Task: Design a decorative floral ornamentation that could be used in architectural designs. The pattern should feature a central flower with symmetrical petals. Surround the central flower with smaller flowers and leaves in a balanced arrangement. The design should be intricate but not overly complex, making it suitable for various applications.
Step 458:
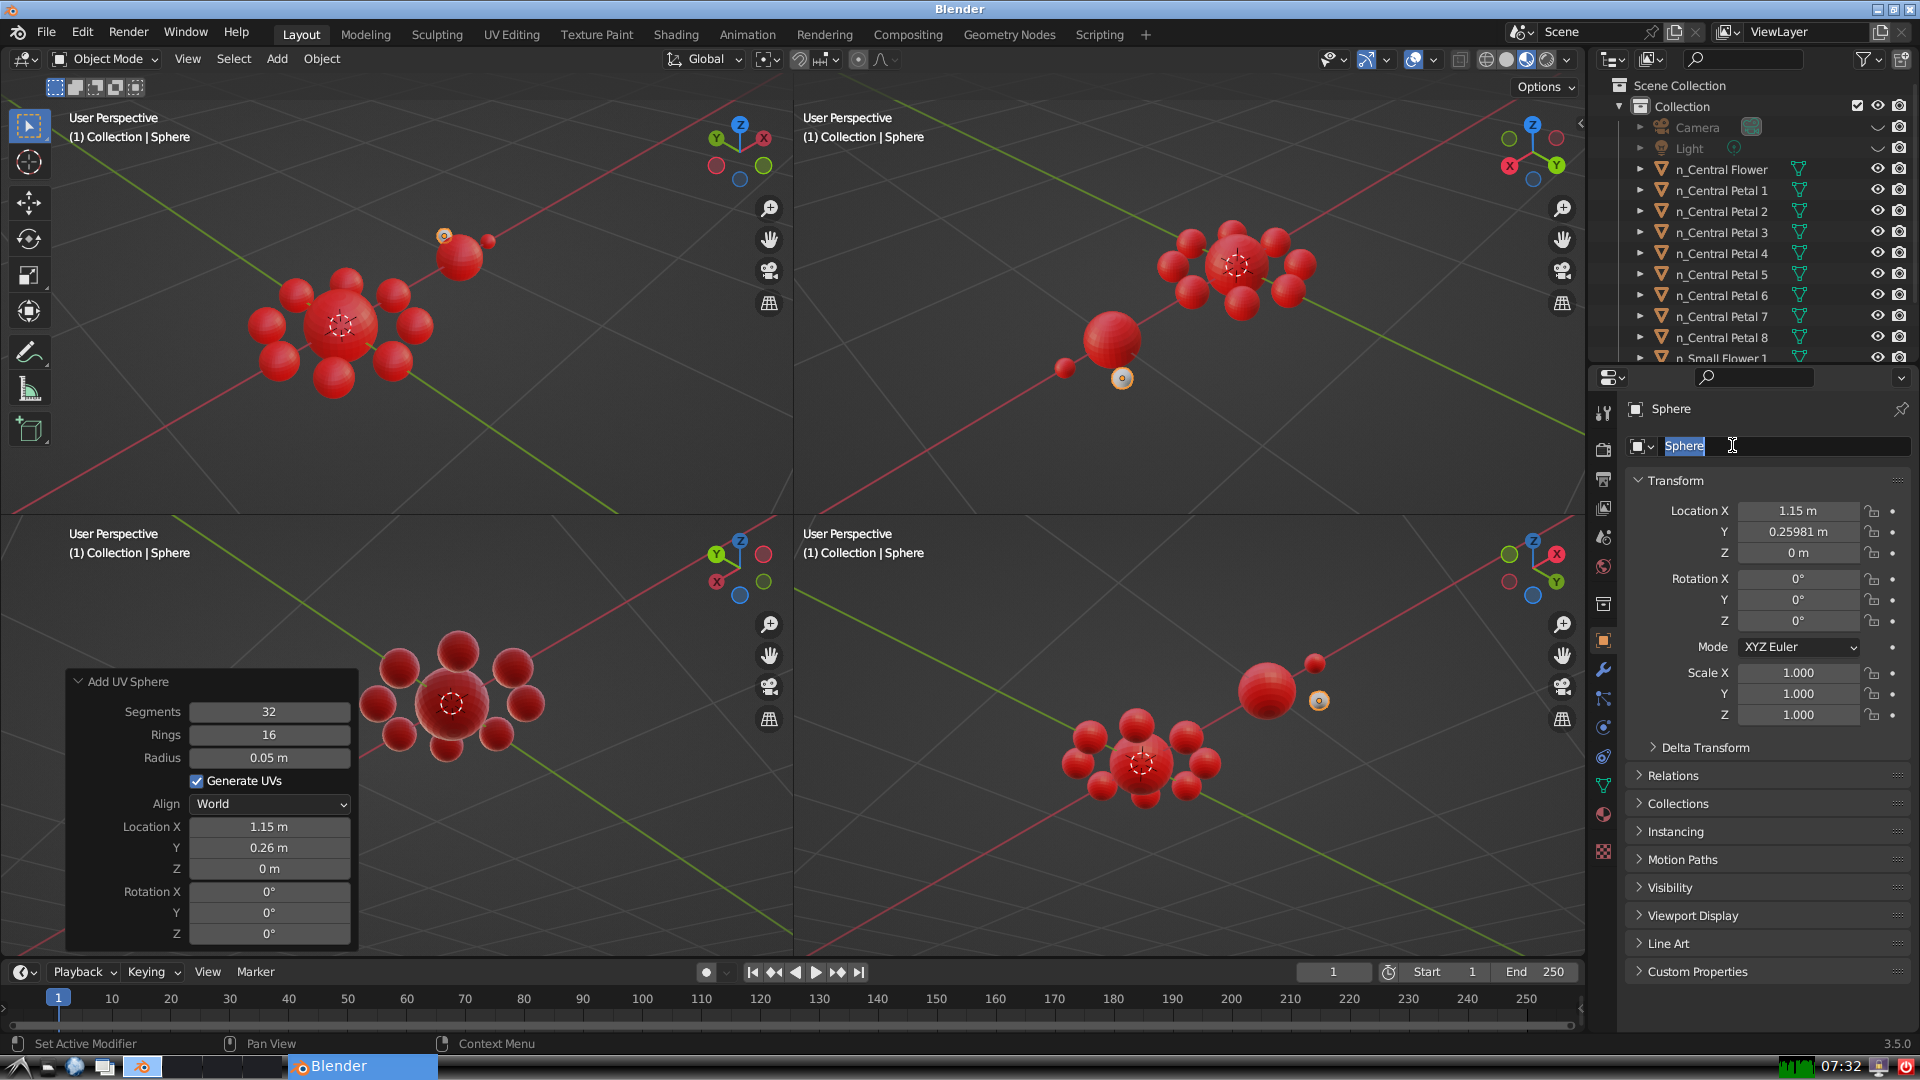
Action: input_text: n_Small Petal 1-2